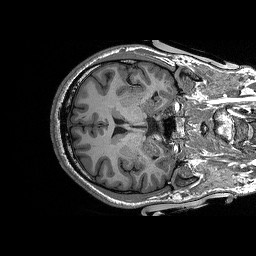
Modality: T1w
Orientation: axial